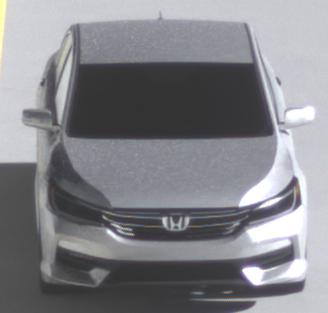
Make: Honda
Model: Accord Hybrid
Detailed model: 9. Generation
Model produced from: 2015
Model produced until: 2019
Doors: 4
Color: white
Road condition: dry road
Daytime: morning or afternoon
Contrast: high contrast